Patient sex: M
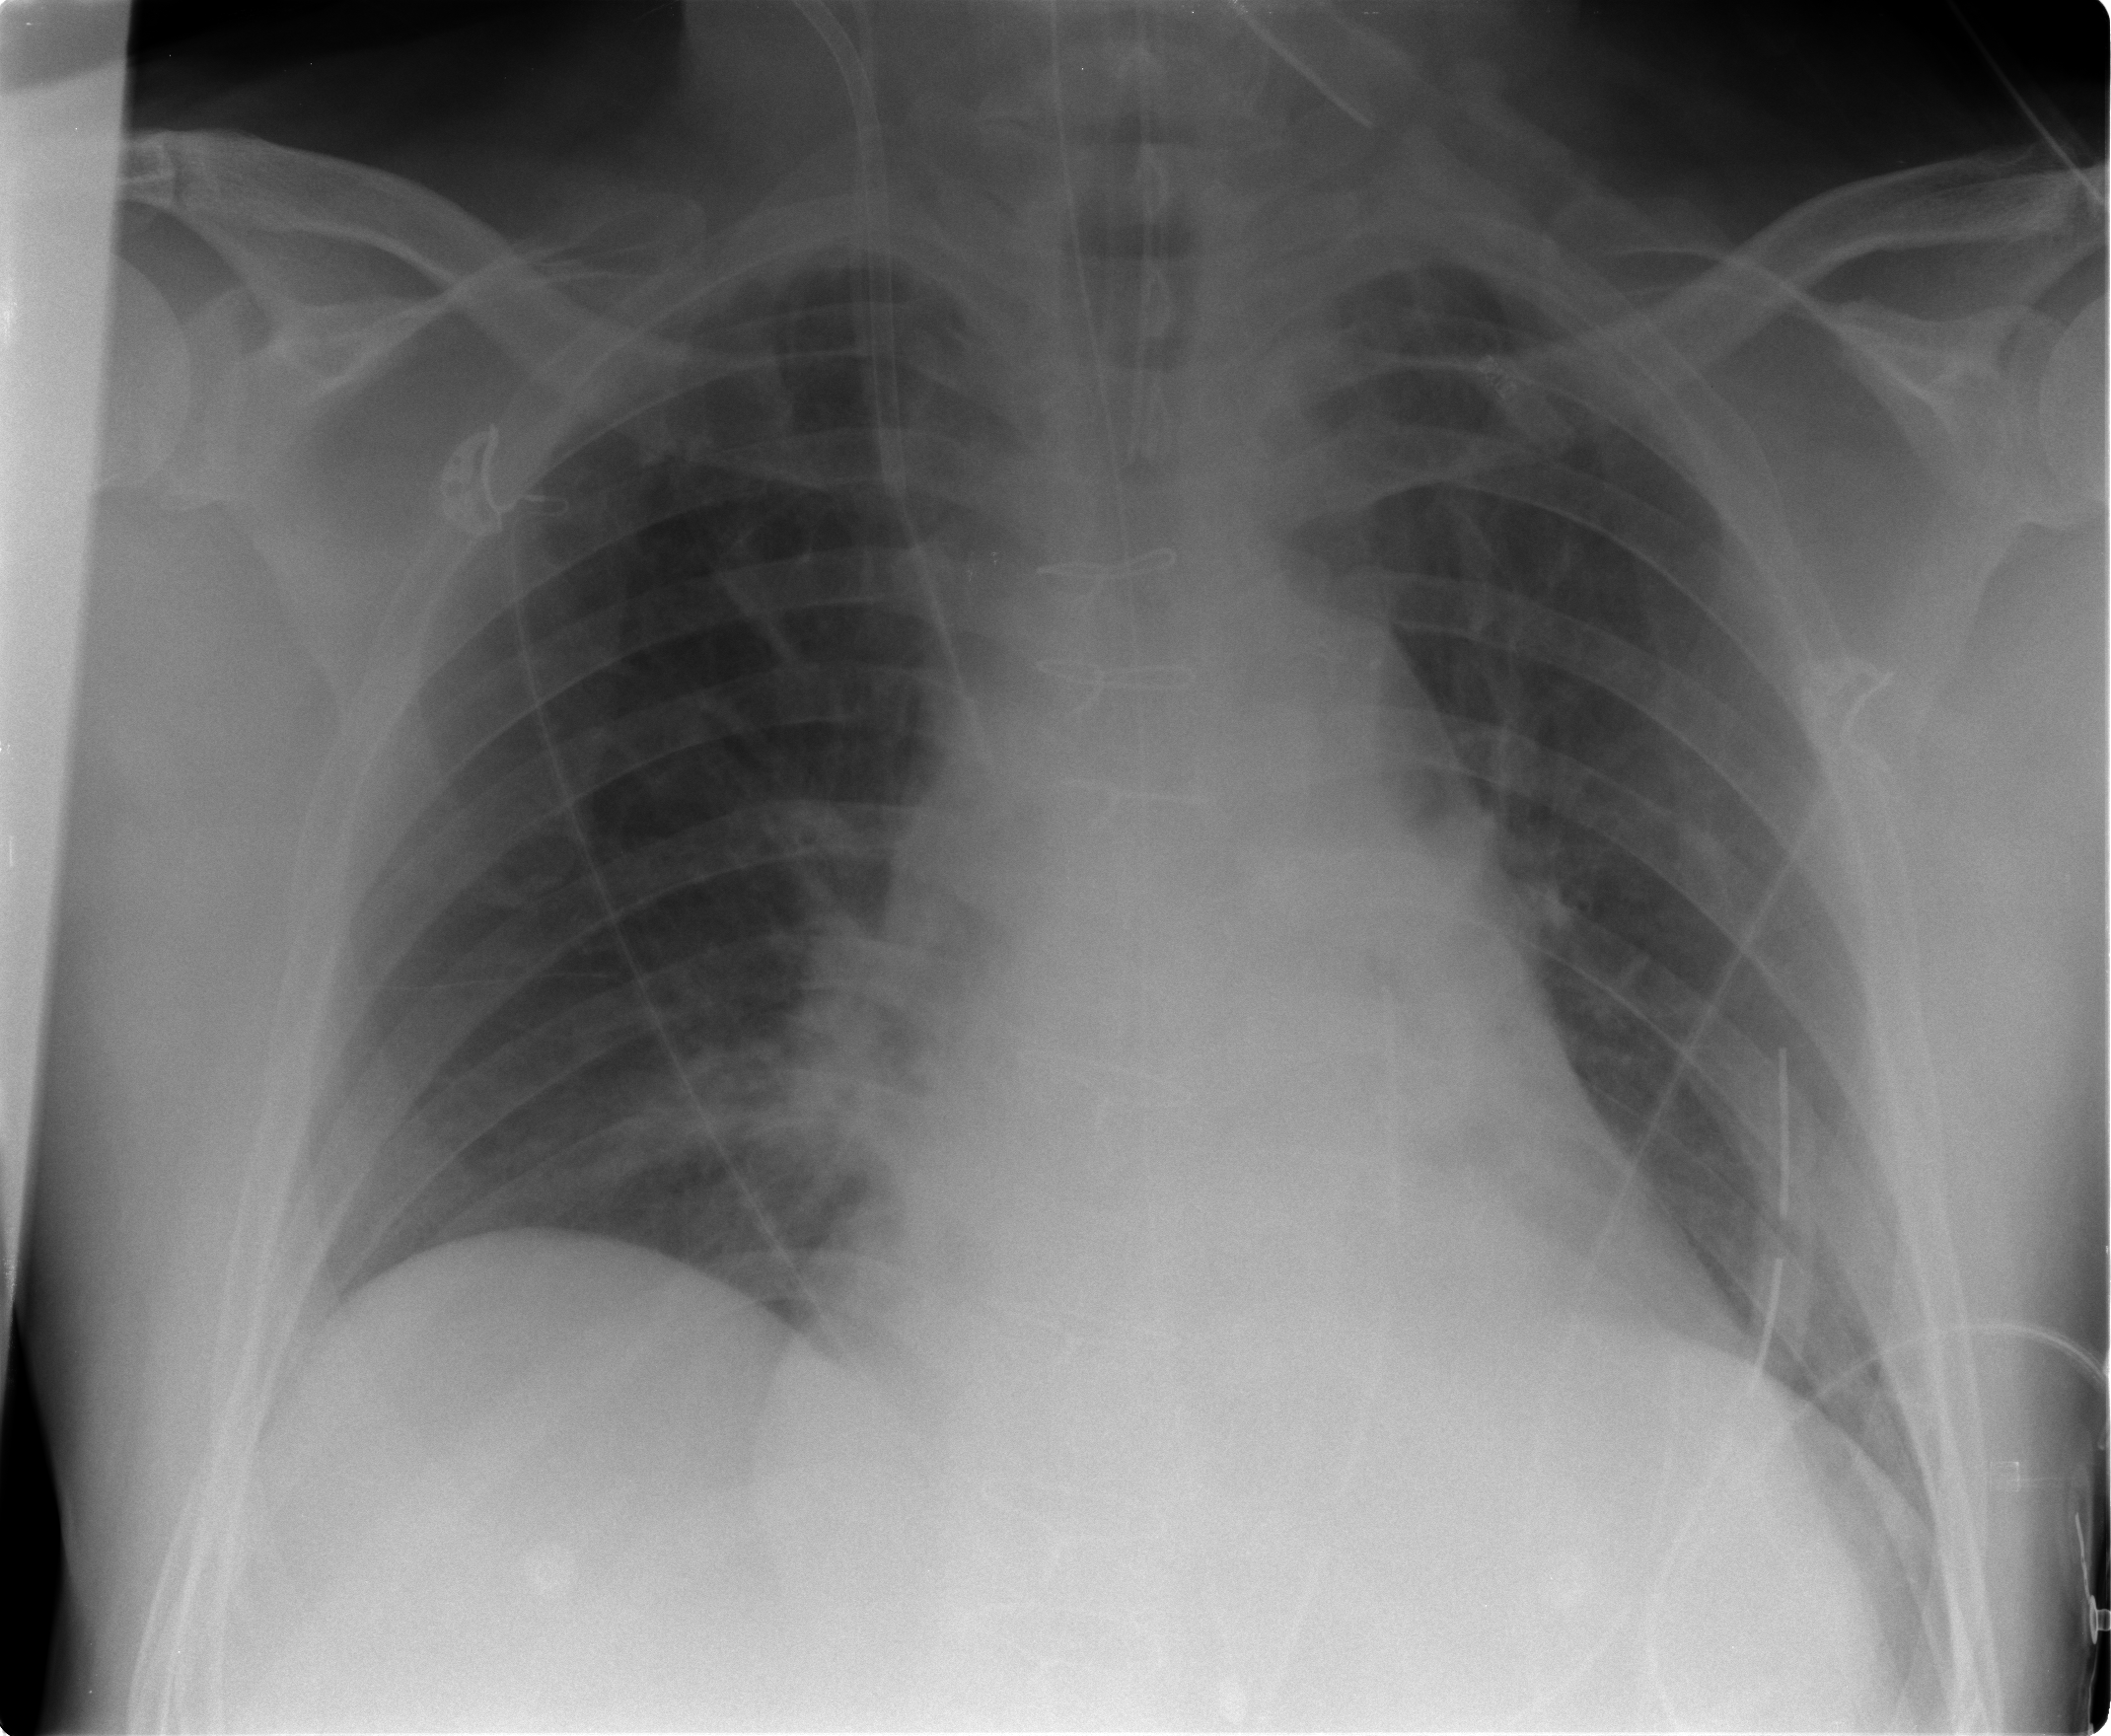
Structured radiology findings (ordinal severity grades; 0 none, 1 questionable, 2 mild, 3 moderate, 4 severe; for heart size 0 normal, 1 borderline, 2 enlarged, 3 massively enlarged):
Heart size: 2
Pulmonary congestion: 0
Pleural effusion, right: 0
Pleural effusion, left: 0
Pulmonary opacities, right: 0
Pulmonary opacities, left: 0
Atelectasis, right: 0
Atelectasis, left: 1